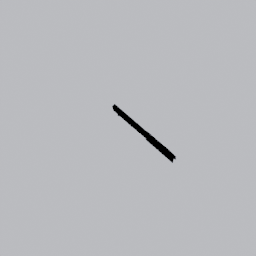
Label: architecture